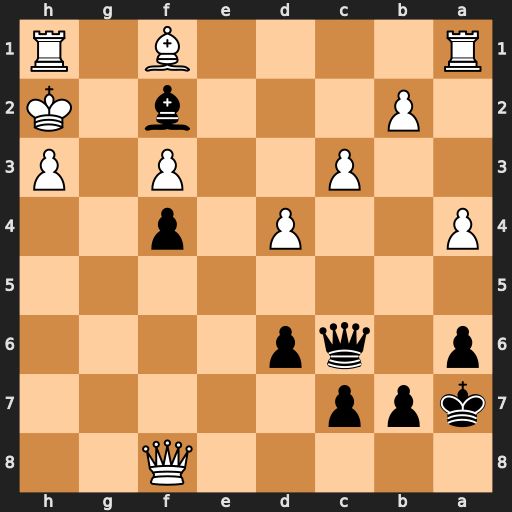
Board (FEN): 5Q2/kpp5/p1qp4/8/P2P1p2/2P2P1P/1P3b1K/R4B1R
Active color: b
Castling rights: -
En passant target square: -
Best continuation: Qxf3 Rg1 Bg3+ Rxg3 fxg3+ Kg1 Qxf8